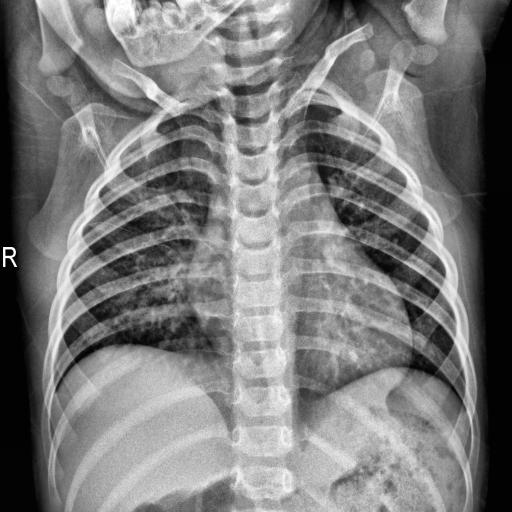
Finding: NORMAL